Question: I am trying to create a solid cylinder using triangle fan.
What I've done so far is this:
'''
float base = 0.5;
float height = 20;
float radius = 2.0f;
glBegin(GL_TRIANGLE_FAN);
for(float j=0; j<=height; j+=0.1)
{
glVertex3f(0,j,0);
for(int i=0; i<360; i++)
{
glVertex3f(radius*sin((float)i),j, radius*cos((float)i));
}
}
glEnd();
glPopMatrix();
'''
The problem appears in these 3 screenshots:

As you see in all 3 screenshots there appears to be some space and not a solid cylinder.
Is that ok?
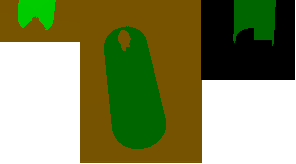
Answer: First thing you should pay attention to ( I slightly misread your code. You are doing fine with the triangle fan) is that a triangle fan works like this:
'''
glVertex: Center point
for each outer point p
glVertex: p
'''
For example:
'''
p2__
/| ---___p1
/ | /
/ | /
p3/ | /
|\ | /
| \ | /
| \_O Center
| __---
p4
'''
Second thing is that a cylinder consists of three parts:
'''
__
/ \__/ <---- circle on top (facing up)
| |
| |
| |
| | <---- tube in the middle
| |
| |
| |
\__/ <---- circle on the bottom (facing down)
'''
So the algorithm you need is:
'''
/* top triangle */
glBegin(GL_TRIANGLE_FAN);
glVertex3f(0, height, 0); /* center */
for (i = 0; i <= 2 * PI; i += resolution)
glVertex3f(radius * cos(i), height, radius * sin(i));
glEnd();
/* bottom triangle: note: for is in reverse order */
glBegin(GL_TRIANGLE_FAN);
glVertex3f(0, 0, 0); /* center */
for (i = 2 * PI; i >= 0; i -= resolution)
glVertex3f(radius * cos(i), 0, radius * sin(i));
/* close the loop back to 0 degrees */
glVertex3f(radius, height, 0);
glEnd();
/* middle tube */
glBegin(GL_QUAD_STRIP);
for (i = 0; i <= 2 * PI; i += resolution)
{
glVertex3f(radius * cos(i), 0, radius * sin(i));
glVertex3f(radius * cos(i), height, radius * sin(i));
}
/* close the loop back to zero degrees */
glVertex3f(radius, 0, 0);
glVertex3f(radius, height, 0);
glEnd();
'''
The way you were trying to do is first, not correct, since you are not actually making a cylinder, but stacking many circles, and second is inefficient since you are filling in space that is mostly invisible (the inside of the cylinder).